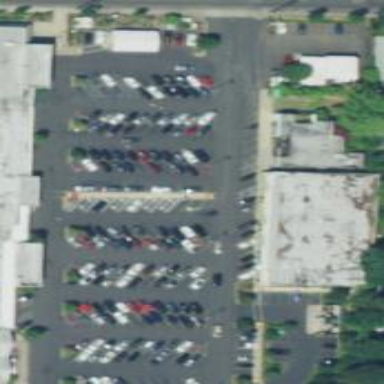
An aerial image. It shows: Parking space is available.